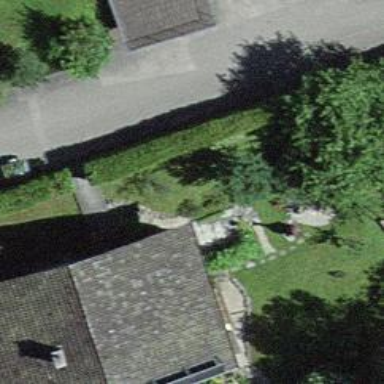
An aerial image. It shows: Residential building.